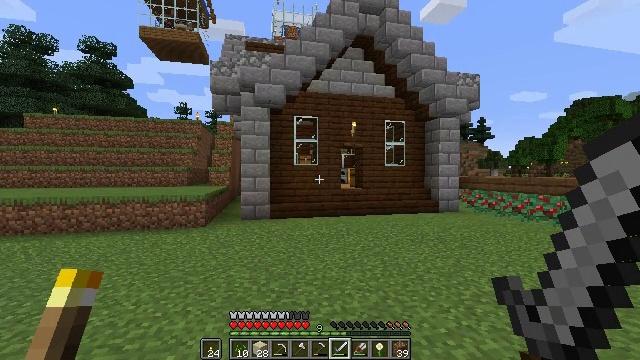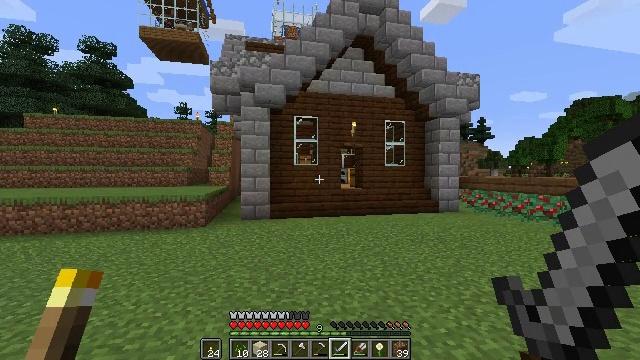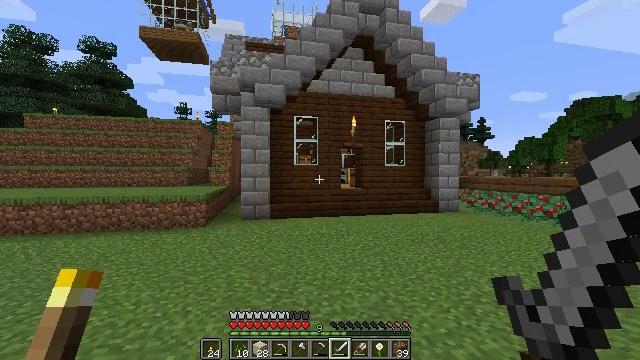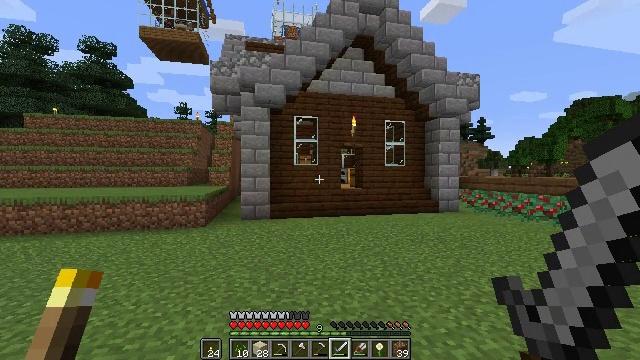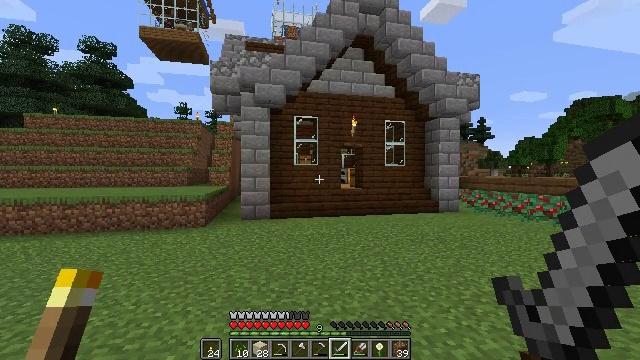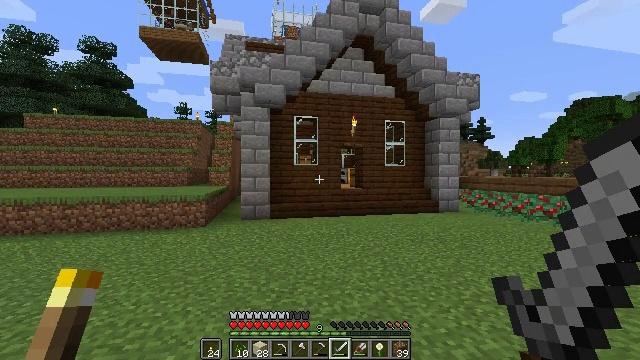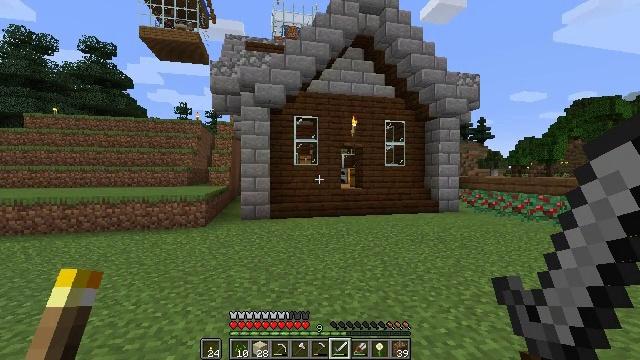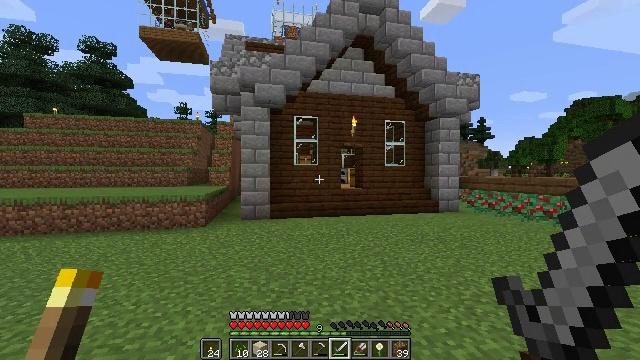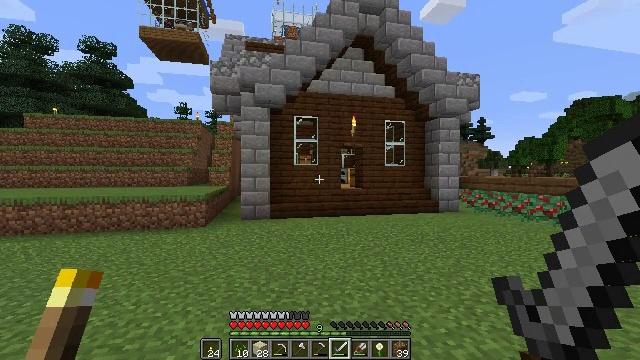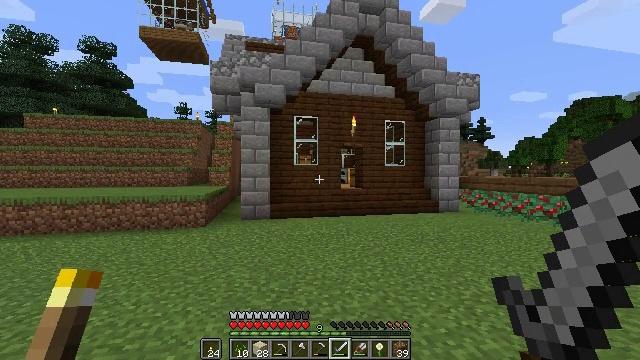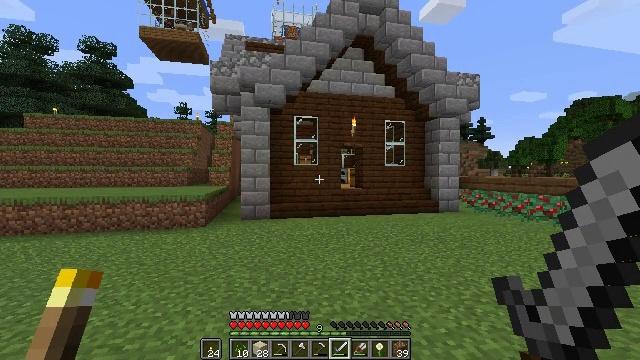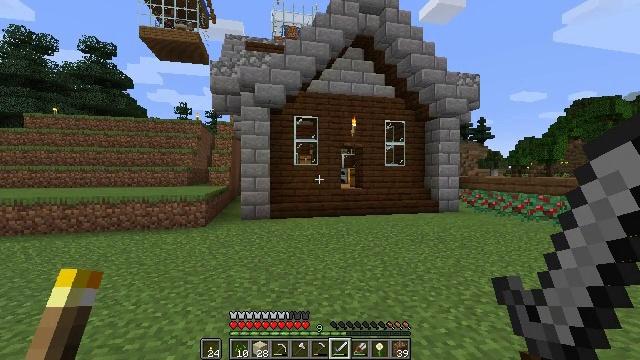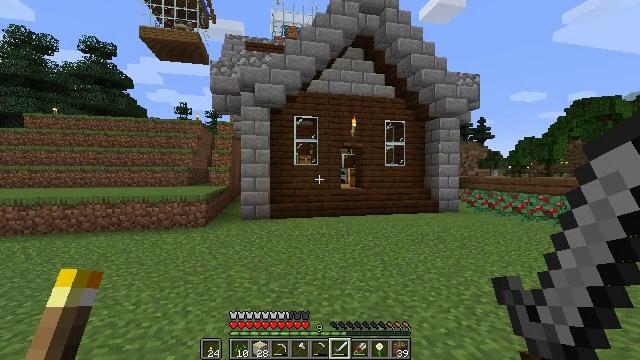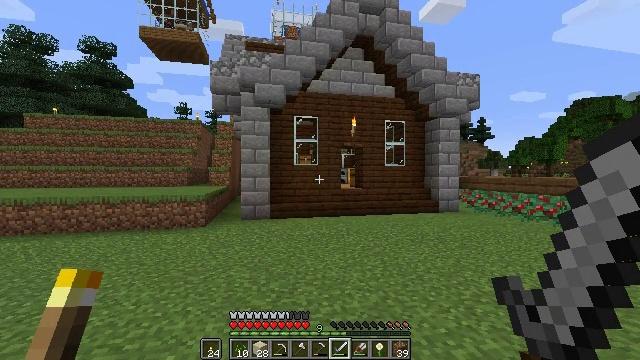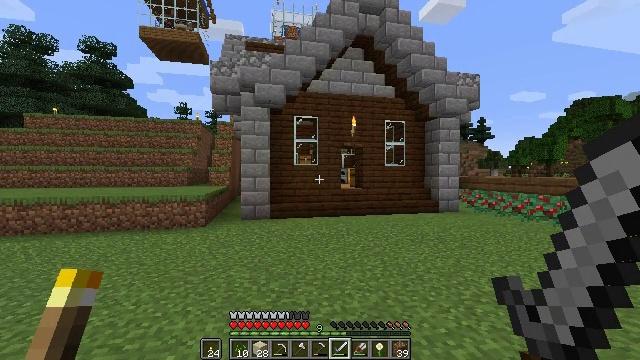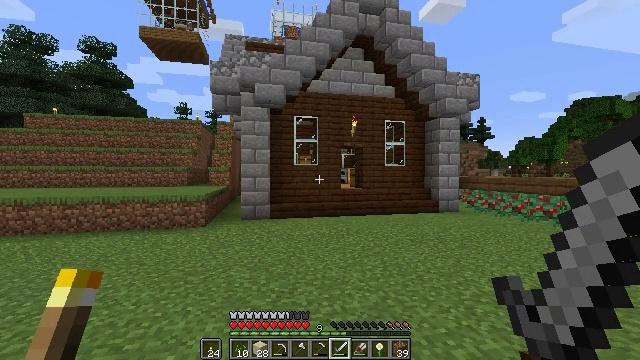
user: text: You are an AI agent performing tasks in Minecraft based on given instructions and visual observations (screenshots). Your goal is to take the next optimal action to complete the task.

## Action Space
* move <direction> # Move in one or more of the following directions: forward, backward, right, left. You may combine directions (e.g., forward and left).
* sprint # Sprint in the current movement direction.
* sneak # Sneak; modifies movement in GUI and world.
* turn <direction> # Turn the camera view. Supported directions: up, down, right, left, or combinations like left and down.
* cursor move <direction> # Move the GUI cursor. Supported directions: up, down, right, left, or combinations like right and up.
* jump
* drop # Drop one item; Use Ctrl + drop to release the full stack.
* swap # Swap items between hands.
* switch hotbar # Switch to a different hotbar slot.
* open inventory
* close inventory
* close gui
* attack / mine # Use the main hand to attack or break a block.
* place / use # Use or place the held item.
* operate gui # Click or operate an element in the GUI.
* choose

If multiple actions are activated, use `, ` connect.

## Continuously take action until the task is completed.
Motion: motion action
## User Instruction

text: Attack the ground to gather sand.
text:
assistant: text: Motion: no_op
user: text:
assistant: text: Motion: no_op
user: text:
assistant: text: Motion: no_op
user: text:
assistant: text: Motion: no_op
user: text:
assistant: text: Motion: no_op
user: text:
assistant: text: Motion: no_op
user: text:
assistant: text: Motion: no_op
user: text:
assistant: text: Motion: no_op
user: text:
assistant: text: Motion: no_op
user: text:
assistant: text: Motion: no_op
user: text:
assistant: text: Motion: no_op
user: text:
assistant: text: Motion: no_op
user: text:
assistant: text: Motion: no_op
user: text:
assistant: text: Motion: no_op
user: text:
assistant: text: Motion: no_op
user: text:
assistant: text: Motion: no_op
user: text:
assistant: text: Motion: no_op
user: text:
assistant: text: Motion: no_op
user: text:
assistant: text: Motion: no_op
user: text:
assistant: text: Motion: no_op
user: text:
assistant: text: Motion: no_op
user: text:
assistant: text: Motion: no_op
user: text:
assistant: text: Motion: no_op
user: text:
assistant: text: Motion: no_op
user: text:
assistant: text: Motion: no_op
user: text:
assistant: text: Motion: no_op
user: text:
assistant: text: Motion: no_op
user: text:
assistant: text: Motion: no_op
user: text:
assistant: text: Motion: no_op
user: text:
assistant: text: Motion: no_op